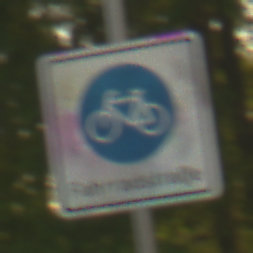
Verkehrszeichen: BeginnFahrradstrasse
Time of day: SunriseSunset
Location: Outdoor (RoadRail)
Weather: Clear
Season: NotSpecified
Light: Natural